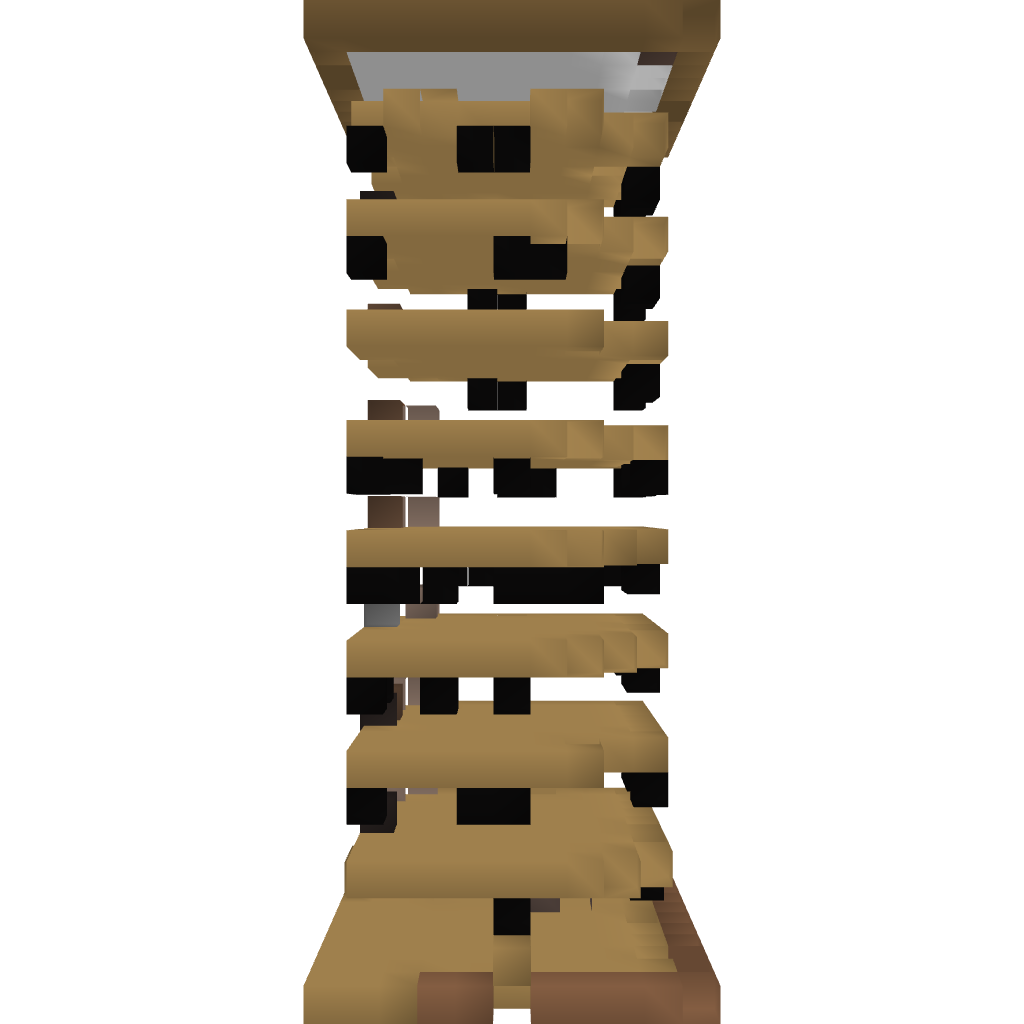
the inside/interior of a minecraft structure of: Grunting Boar Inn Hotel - By Cybersneeze